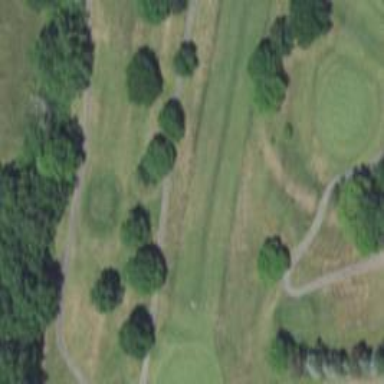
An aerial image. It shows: Scenic golf fairway.